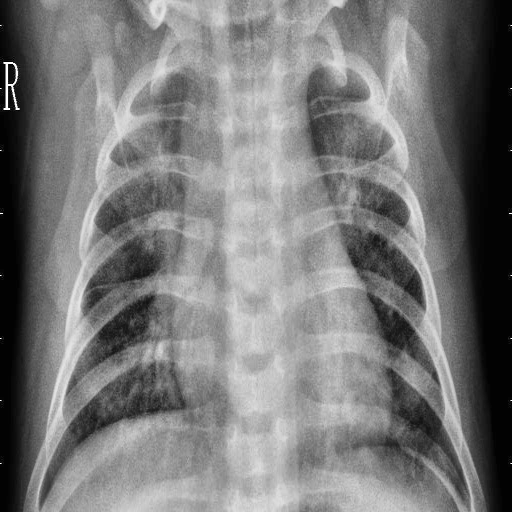
Finding: PNEUMONIA